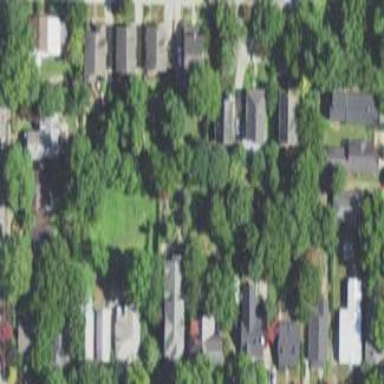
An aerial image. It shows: Residential neighbourhood.